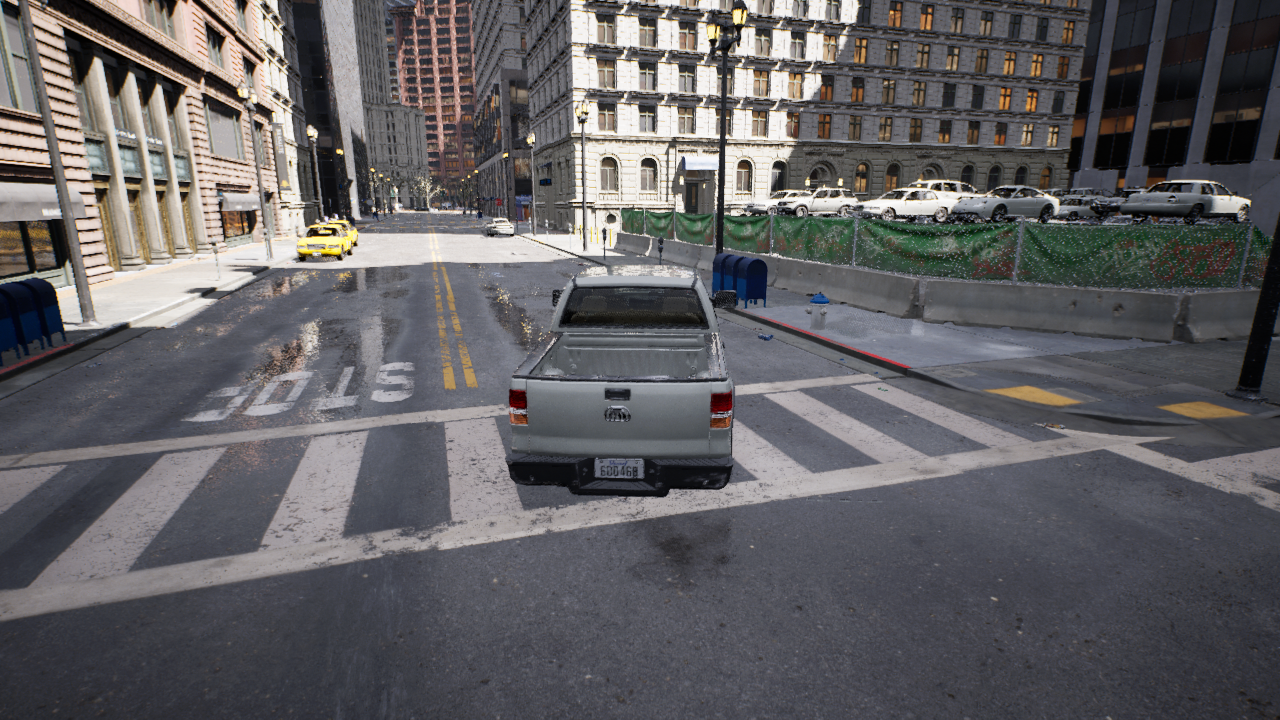
Venue: intersection
Lighting: clear day
Vehicle rig: pickup